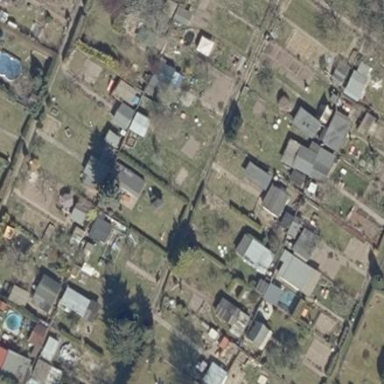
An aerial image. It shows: Allotments area.